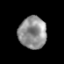
Tissue: prostate
Cell type: Myeloid cells
Senescence score: 0.3176
Nuclear area (px): 874
Mean DAPI intensity: 144.066